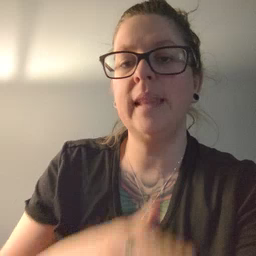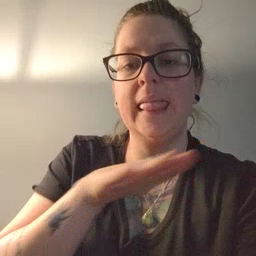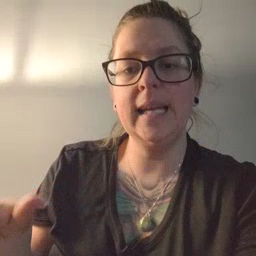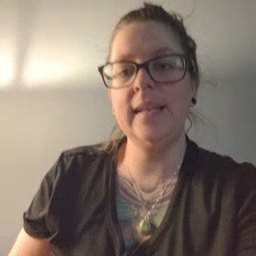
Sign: clean